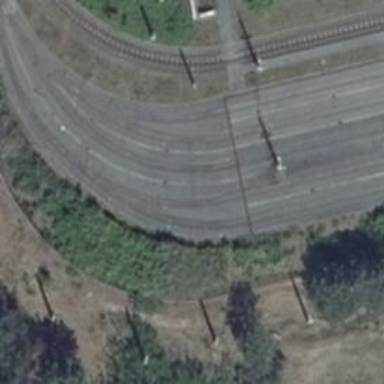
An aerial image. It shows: Tramway with electrified contact lines.